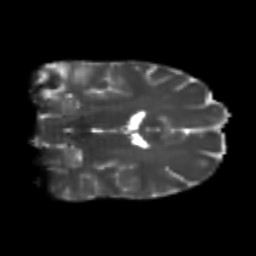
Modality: T2w
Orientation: coronal
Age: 23
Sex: female
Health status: healthy
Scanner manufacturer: philips
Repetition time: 7.386 s
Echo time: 0.08599 s